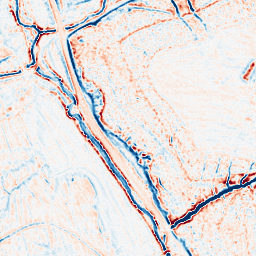
Category: edge_preserving
Decomposition family: bilateral
Decomposition parameters: d: 9
sigma_color: 100
sigma_space: 150
Upsampling method: bilinear
Upsampling parameters: scale: 2
Upsampling scale: 2